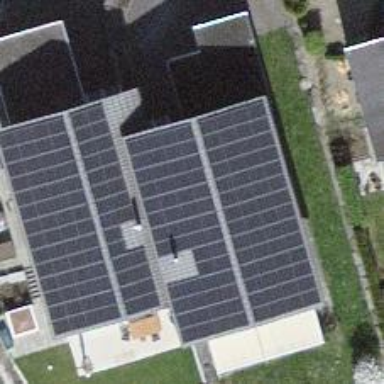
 consisting of solar photovoltaic panels."